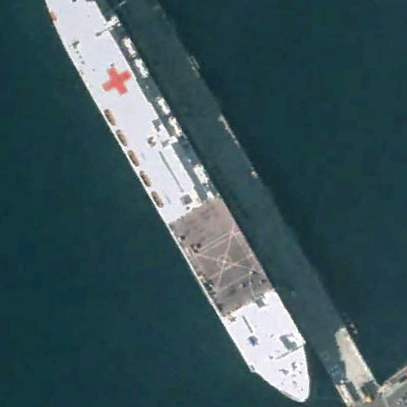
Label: Medical_ship